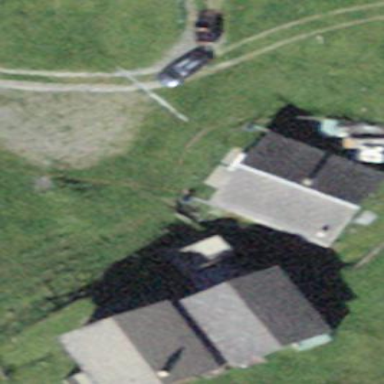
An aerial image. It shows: Detached building.